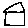
Label: house